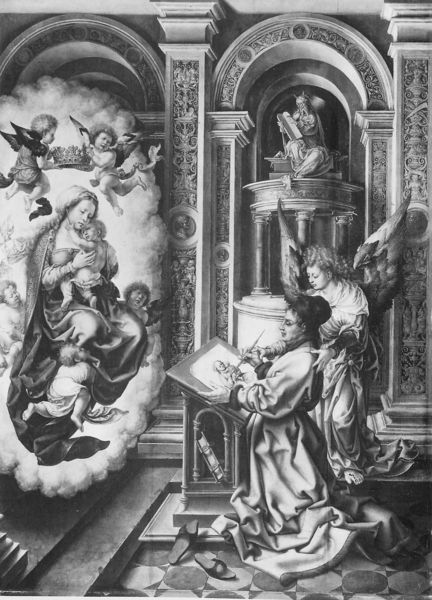
Titel: Lukas malt die Madonna
Künstler: Jan Gossaert
Institution: Wien, Kunsthistorisches Museum
Schlagwörter: flügel, gemälde, weiß, wolken, grau, hut, pfeiler, schwarz, säule, säulen, zeichnung, wolke, malerei, architektur, barock, johannes, porträt, boden, kind, mutter, krone, engel, putte, putto, statue, papier, schuhe, pilaster, maler, stufe, nische, buch, medaillon, schwarz weiß, fliesen, pinsel, stift, kapitelle, pult, kapitell, jesus, kniend, vision, krönung, erscheinung, heiliger, bild im bild, putten, maria, madonna, putti, schwar, zeichner, pantoffeln, krönung mariens, stife